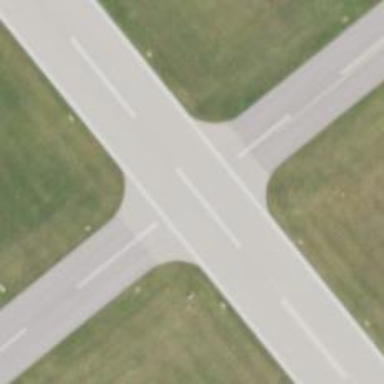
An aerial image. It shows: Runway at airport.